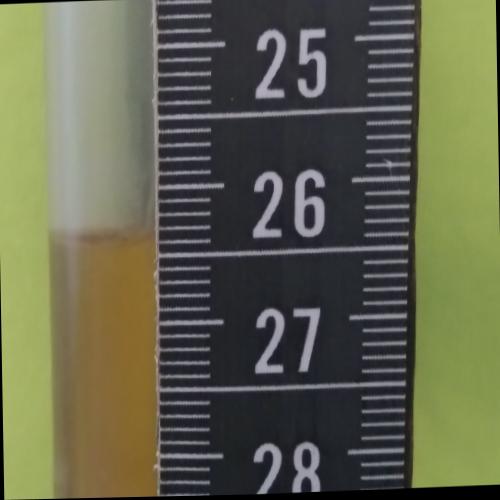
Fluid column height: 26.3 cm